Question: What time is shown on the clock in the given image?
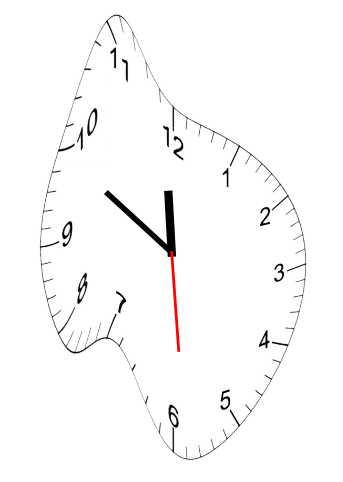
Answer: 11:49:29